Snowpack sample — Buffalo Mountain, Silverthorne, Colorado, USA (1/25/25, 10:11 AM MST)
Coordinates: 39.6222, -106.1139
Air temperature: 22 °F
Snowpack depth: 110 cm
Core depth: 10 cm
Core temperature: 46.4 °F
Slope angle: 12°, slope face: 102°
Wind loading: high
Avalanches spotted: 0
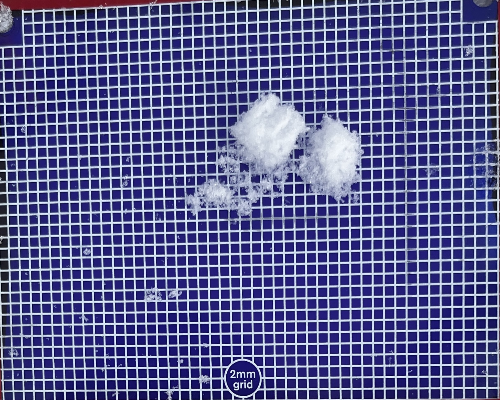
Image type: profile
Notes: No avalanches nearby, collected on the outskirts of a fire break 15 meters from the treeline, on way to Buffalo and Red Mountain